Interaction volume radius: 5 \u00c5
Interaction volume height: 30 \u00c5
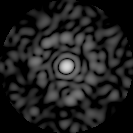
Disorder parameter: 0.8244